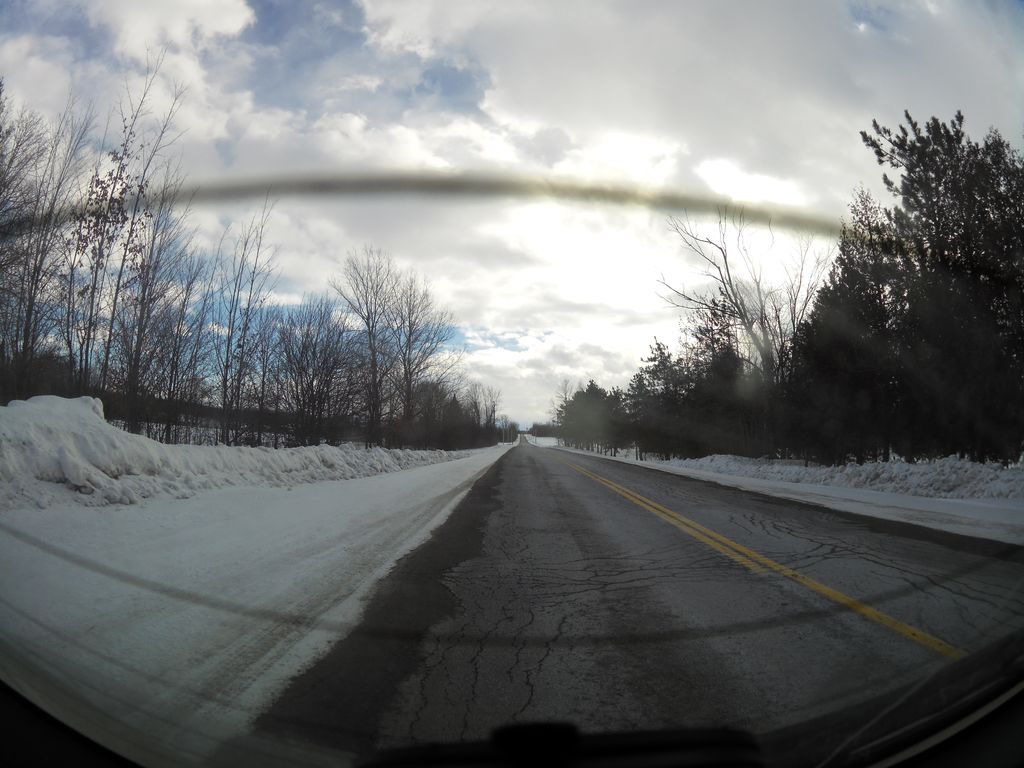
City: ottawa-gatineau